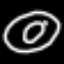
Label: donut